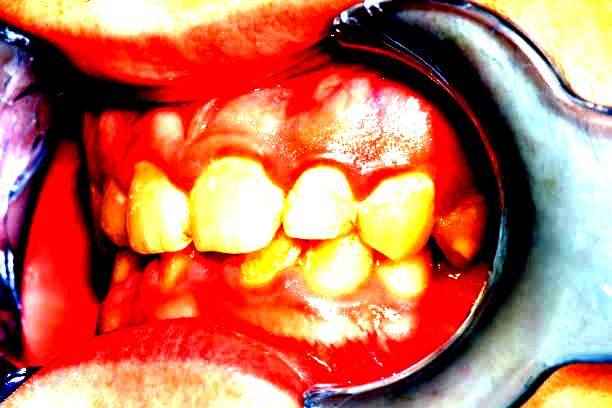
Condition: Calculus